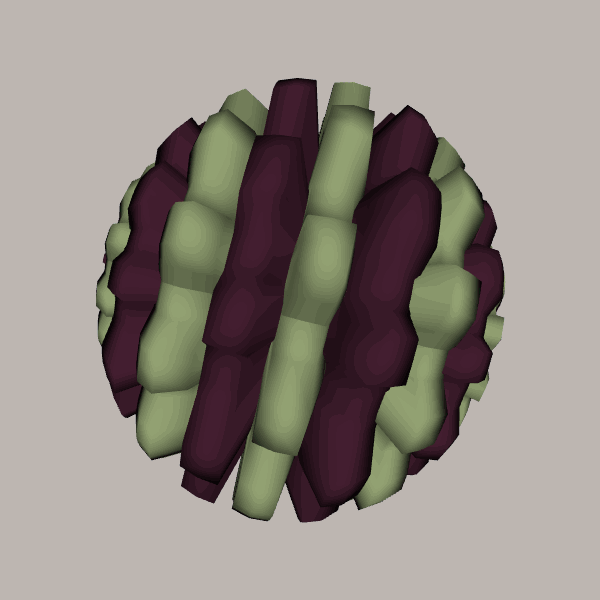
Background: light